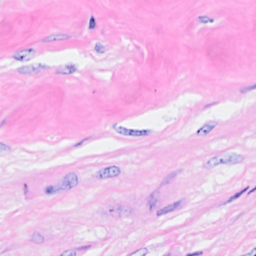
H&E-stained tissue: Breast